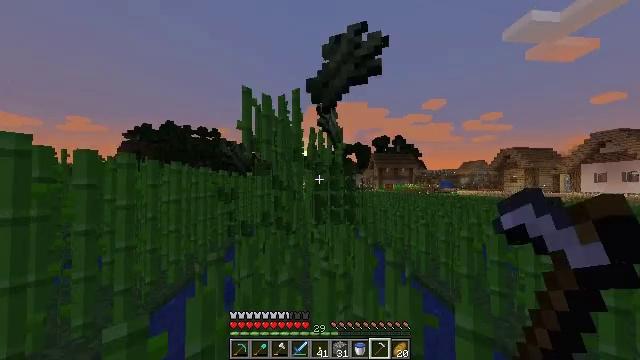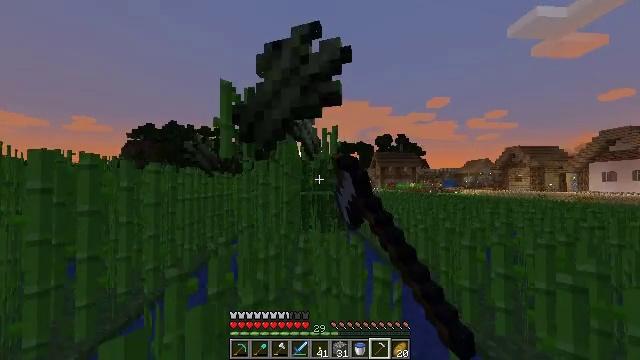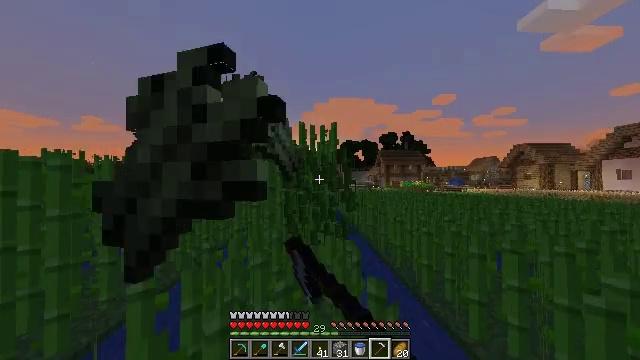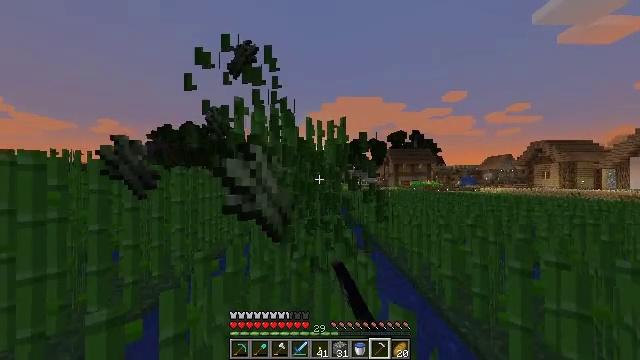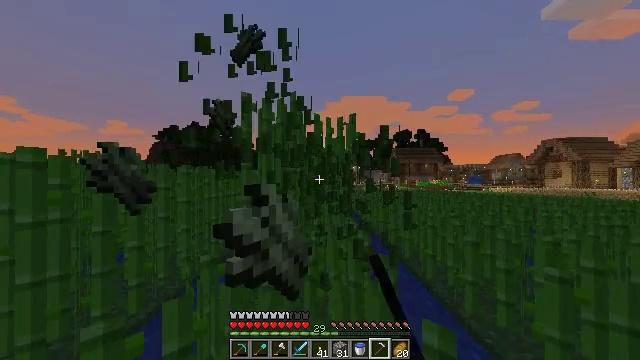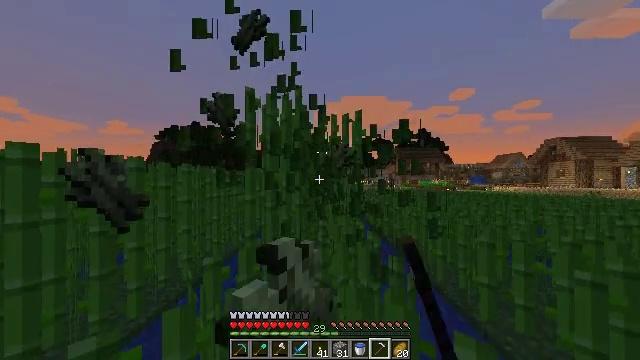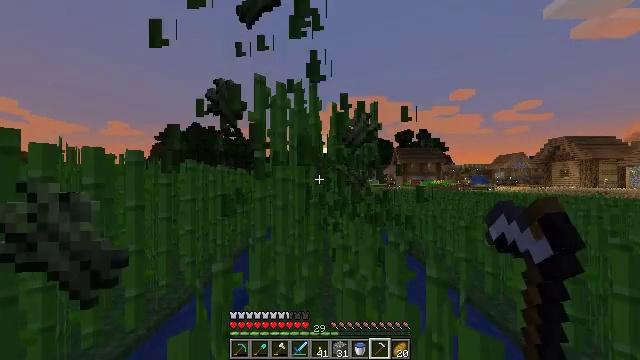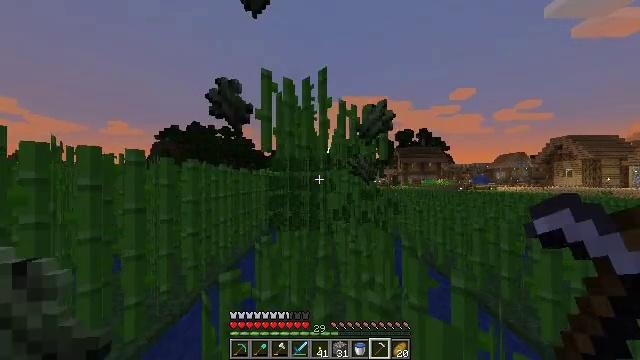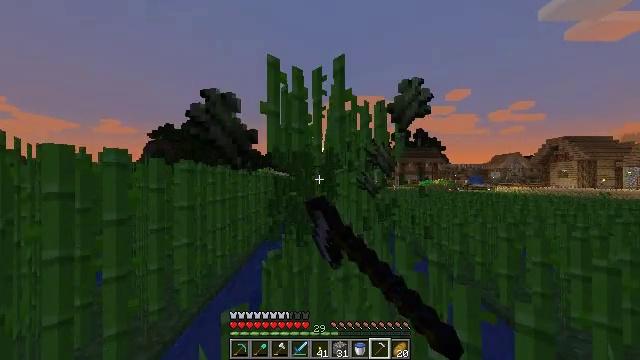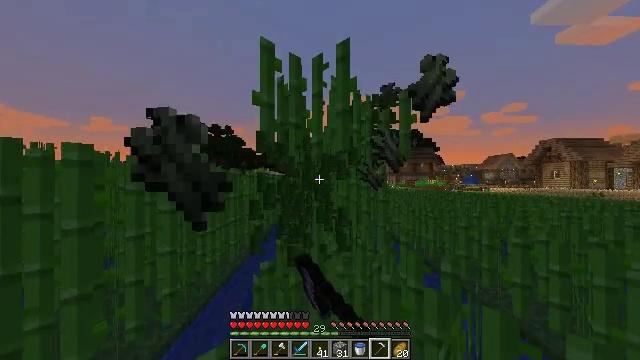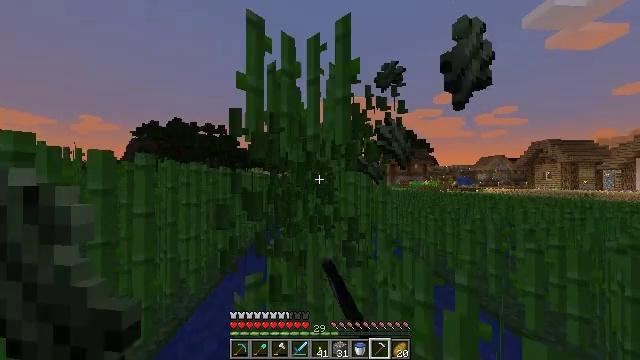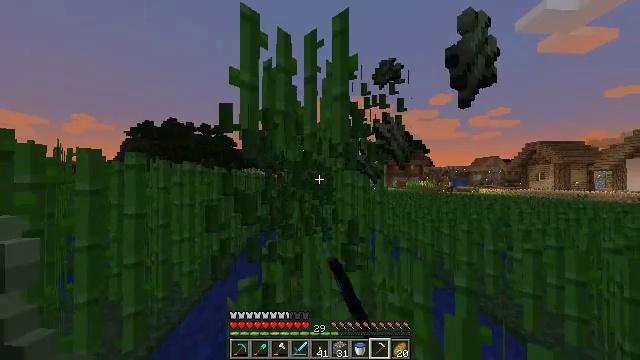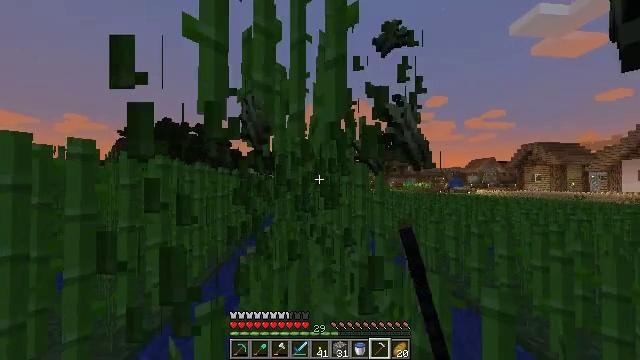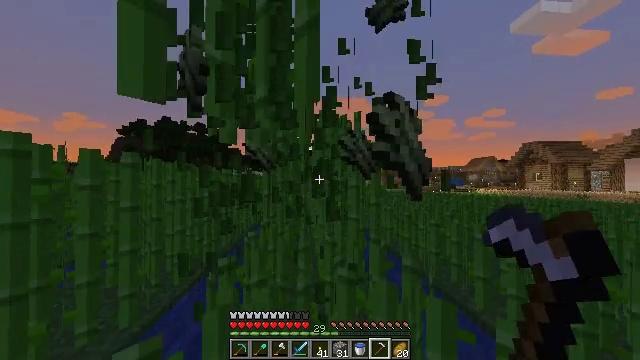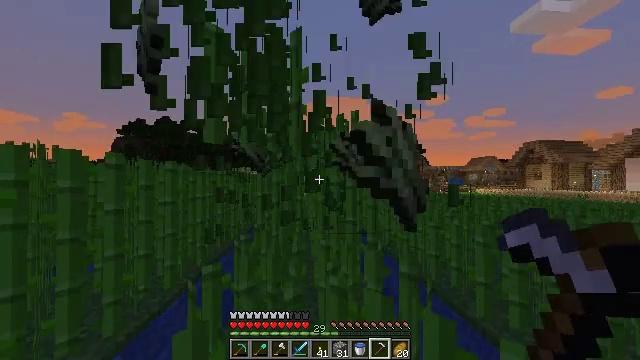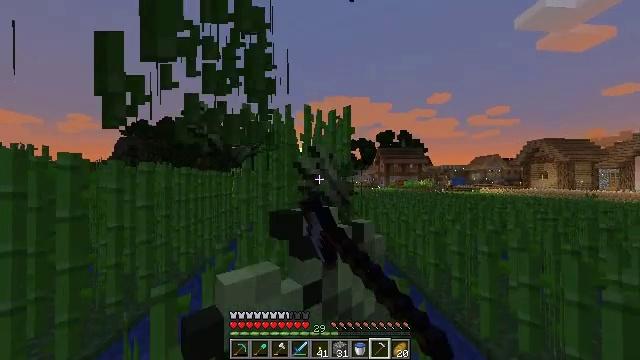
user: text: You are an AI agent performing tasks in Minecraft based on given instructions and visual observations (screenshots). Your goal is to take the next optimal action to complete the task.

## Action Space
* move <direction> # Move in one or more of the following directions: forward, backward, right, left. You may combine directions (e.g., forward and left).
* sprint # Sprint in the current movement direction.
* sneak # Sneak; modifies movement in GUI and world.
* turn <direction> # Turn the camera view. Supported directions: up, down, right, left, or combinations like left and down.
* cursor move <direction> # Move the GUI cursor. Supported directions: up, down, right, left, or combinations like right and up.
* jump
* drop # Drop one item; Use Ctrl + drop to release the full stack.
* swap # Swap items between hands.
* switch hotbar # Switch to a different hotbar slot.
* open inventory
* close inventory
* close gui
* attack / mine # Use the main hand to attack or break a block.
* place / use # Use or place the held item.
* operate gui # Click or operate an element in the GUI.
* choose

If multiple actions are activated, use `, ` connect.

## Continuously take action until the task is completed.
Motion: motion action
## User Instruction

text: Mine the sugar cane near rivers.
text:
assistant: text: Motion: move forward and move right, sprint, attack / mine
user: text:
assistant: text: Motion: move forward, sprint, turn left, attack / mine
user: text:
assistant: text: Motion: move forward and move left, sprint, turn left, attack / mine
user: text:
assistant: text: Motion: move forward and move left, sprint, turn left, attack / mine
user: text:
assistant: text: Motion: move forward and move left, sprint, attack / mine
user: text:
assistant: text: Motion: move forward and move left, sprint, attack / mine
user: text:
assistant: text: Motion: move forward and move left, sprint, attack / mine
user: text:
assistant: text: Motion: move forward, sprint, turn right, attack / mine
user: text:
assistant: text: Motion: move forward, sprint, turn right, attack / mine
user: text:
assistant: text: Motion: move forward, sprint, turn right, attack / mine
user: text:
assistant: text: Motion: move forward, sprint, attack / mine
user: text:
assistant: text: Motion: move forward and move right, sprint, attack / mine
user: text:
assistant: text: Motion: move forward and move right, sprint, attack / mine
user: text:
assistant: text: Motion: move forward and move right, sprint, attack / mine
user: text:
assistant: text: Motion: move forward and move right, sprint, attack / mine
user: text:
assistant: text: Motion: move forward, sprint, turn left, attack / mine
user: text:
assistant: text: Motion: move forward and move left, sprint, turn left, attack / mine
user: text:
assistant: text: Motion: move forward and move left, sprint, attack / mine
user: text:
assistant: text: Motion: move forward and move left, sprint, attack / mine
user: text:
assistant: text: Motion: move forward and move left, sprint, attack / mine
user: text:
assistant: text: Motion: move forward, sprint, attack / mine
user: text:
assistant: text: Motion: move forward, sprint, attack / mine
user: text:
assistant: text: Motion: move forward and move right, sprint, turn right, attack / mine
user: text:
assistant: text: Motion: move forward and move right, sprint, attack / mine
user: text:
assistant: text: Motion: move forward and move right, sprint, attack / mine
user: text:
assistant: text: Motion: move forward and move right, sprint, attack / mine
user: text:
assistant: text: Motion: move forward, sprint, attack / mine
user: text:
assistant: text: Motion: move forward, sprint, attack / mine
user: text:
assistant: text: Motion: move forward, sprint, turn left, attack / mine
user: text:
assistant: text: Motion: move forward and move left, sprint, turn left, attack / mine